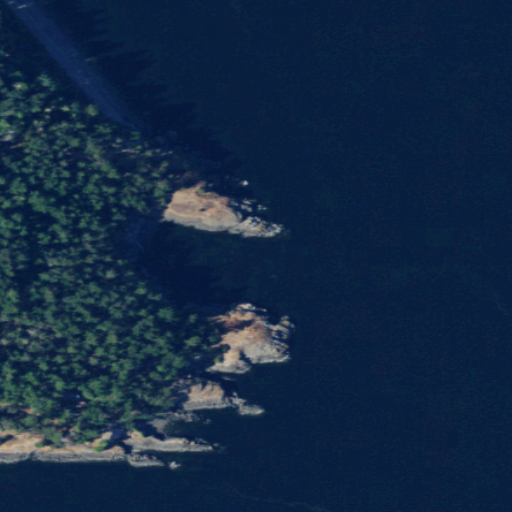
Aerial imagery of cape in Washington named Limberry Point containing open water, evergreen forest, grassland, barren land, herbaceous wetlands, and open development